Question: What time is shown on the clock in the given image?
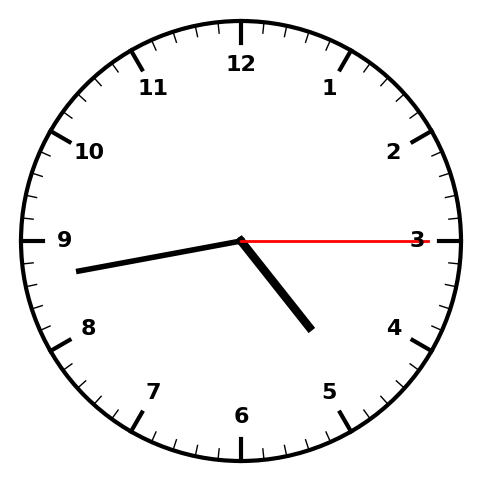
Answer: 04:43:15